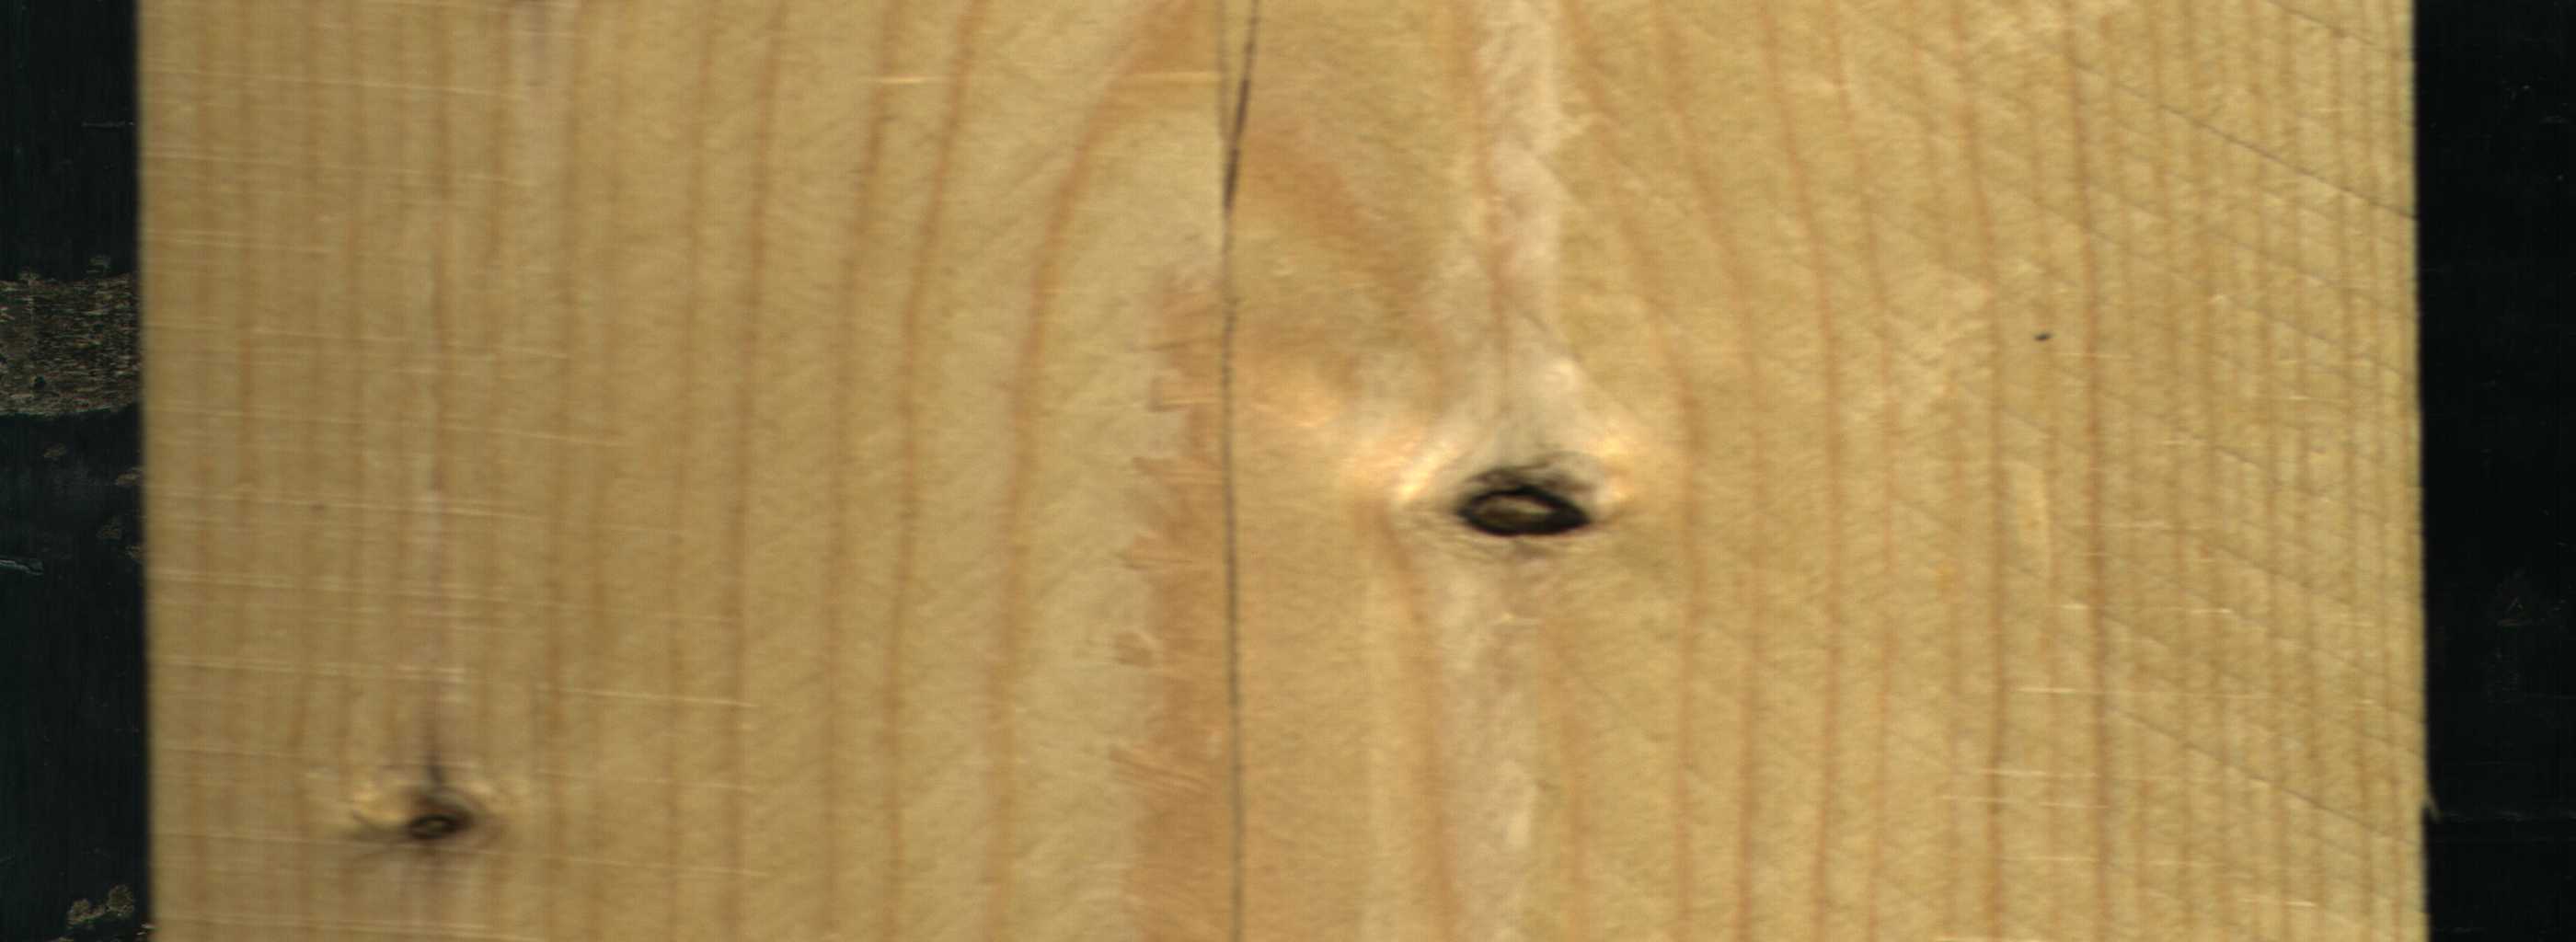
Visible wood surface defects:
Crack
Dead_Knot
Dead_Knot